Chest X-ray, PA view. Patient: 41 years old, sex F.
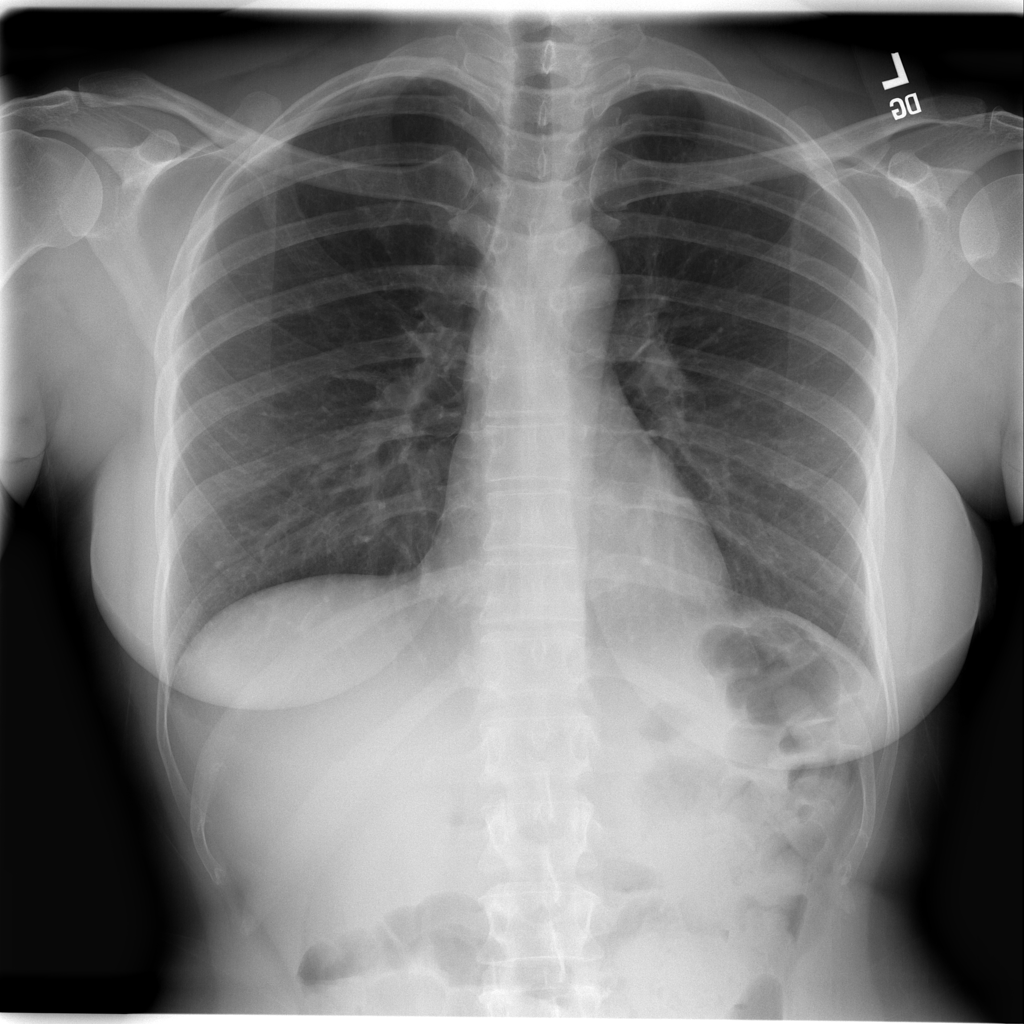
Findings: No Finding